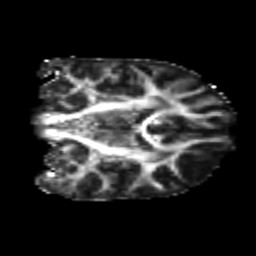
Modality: FA
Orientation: coronal
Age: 20
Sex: female
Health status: healthy
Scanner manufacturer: philips
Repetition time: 7.385 s
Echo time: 0.08599 s